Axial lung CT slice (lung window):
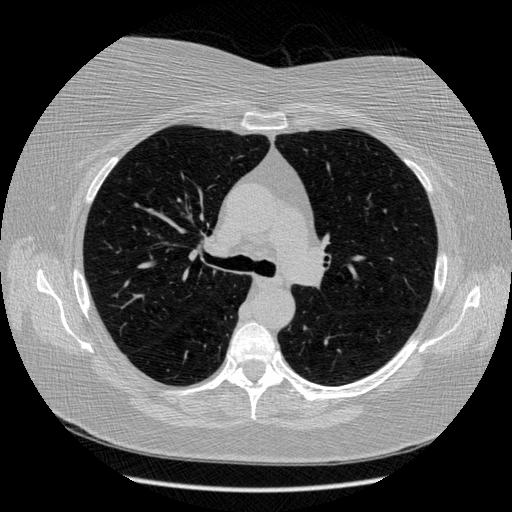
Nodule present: no